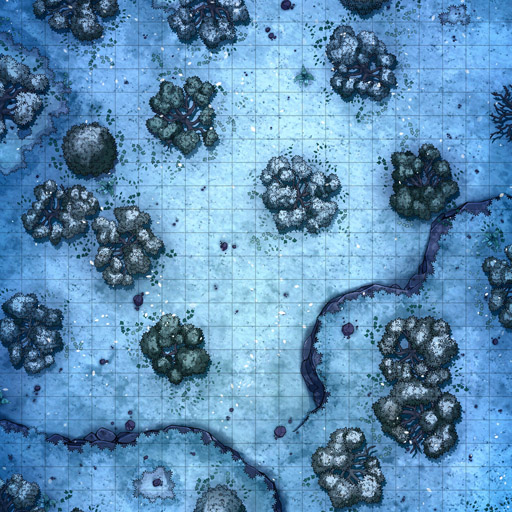
A D&D Grid Map cliff snow trees (Snowy Forest Map)